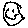
Label: smiley face